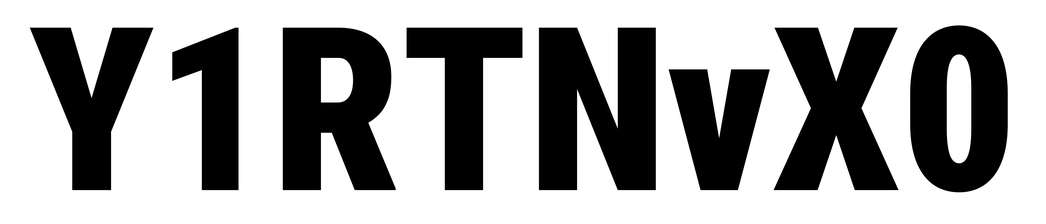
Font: Roboto_Condensed_Black